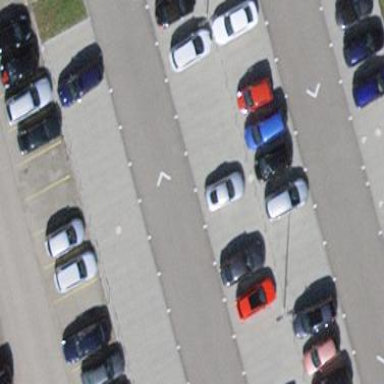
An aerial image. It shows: Parking area with surface.